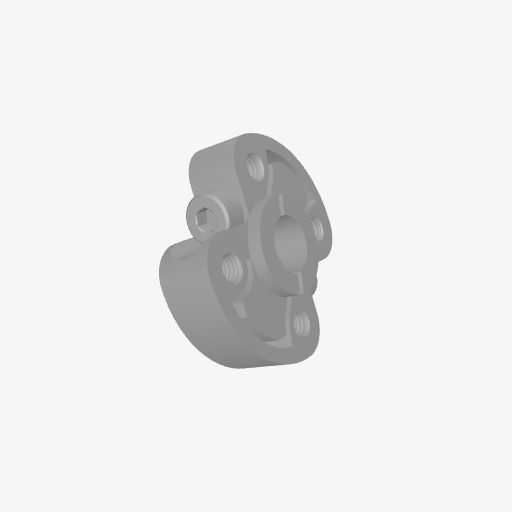
Part: SonicHub8ID